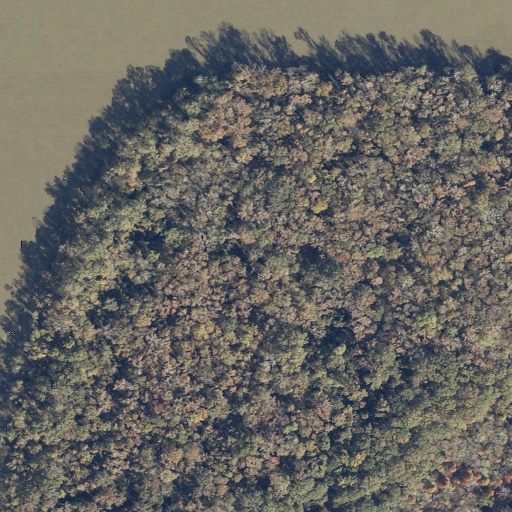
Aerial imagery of cape in Alabama named Flat Point containing woody wetlands, open water, and herbaceous wetlands